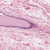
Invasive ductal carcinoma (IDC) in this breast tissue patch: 0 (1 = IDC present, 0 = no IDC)